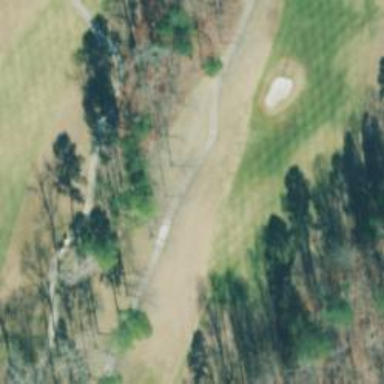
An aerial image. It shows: Path for golf carts.